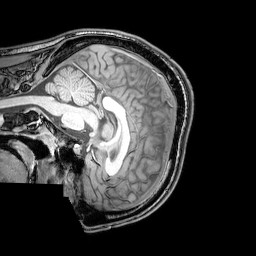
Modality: T1w
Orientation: sagittal
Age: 24
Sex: male
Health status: healthy
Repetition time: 0.081 s
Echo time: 0.037 s